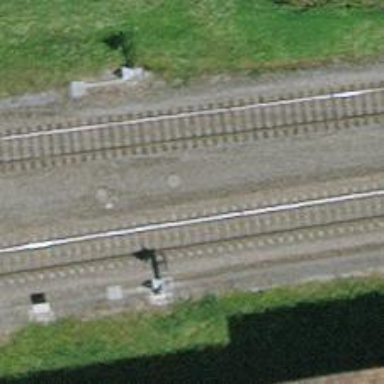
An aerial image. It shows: Single railway track with electrification through contact line.